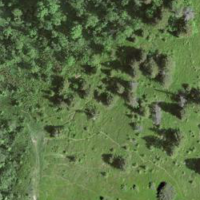
EUNIS habitat code: 24
Species observed at this site:
Aglais urticae
Prunella modularis
Bistorta officinalis